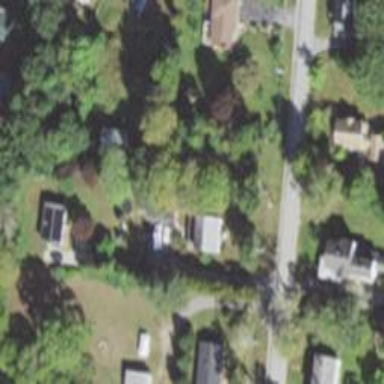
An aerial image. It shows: Residential driveway designated as service road.